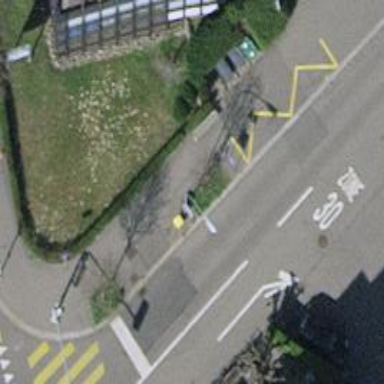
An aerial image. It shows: Post box.